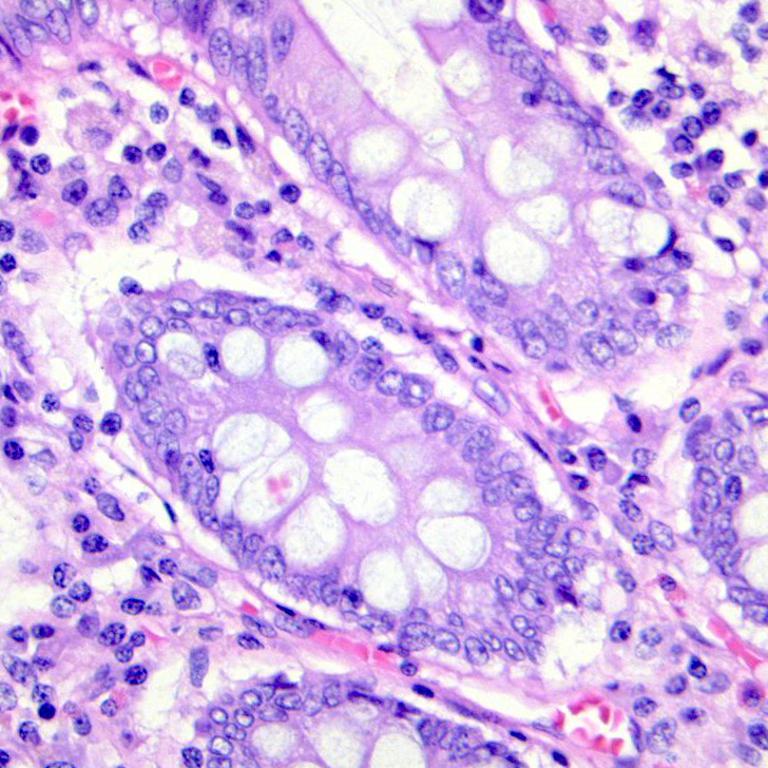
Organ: colon
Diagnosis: benign